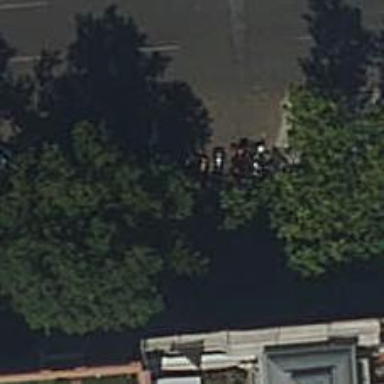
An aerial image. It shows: Motorcycle parking area.